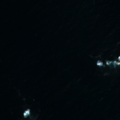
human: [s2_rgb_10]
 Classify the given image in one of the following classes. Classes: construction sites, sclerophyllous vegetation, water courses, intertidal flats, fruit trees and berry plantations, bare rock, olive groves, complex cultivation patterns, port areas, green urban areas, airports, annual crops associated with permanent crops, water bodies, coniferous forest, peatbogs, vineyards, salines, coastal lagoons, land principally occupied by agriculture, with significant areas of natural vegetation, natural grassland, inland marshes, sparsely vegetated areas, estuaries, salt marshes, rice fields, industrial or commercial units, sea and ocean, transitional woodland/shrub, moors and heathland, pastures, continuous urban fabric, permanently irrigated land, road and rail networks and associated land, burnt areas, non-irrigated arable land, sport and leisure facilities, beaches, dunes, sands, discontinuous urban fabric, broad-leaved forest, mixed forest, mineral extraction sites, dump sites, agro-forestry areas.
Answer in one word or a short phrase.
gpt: sea and ocean